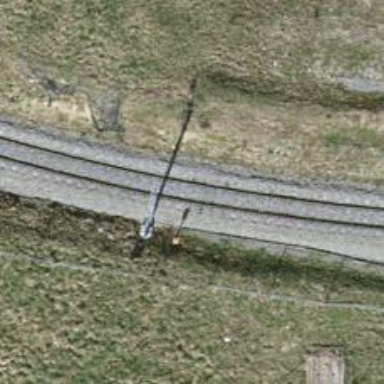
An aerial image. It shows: Narrow-gauge railway with one track and contact line electrification. It serves as spur line.